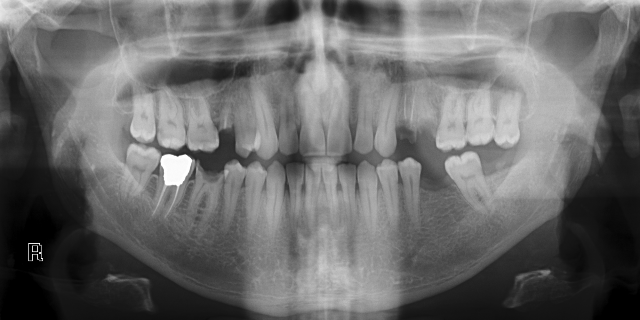
adult